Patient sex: F
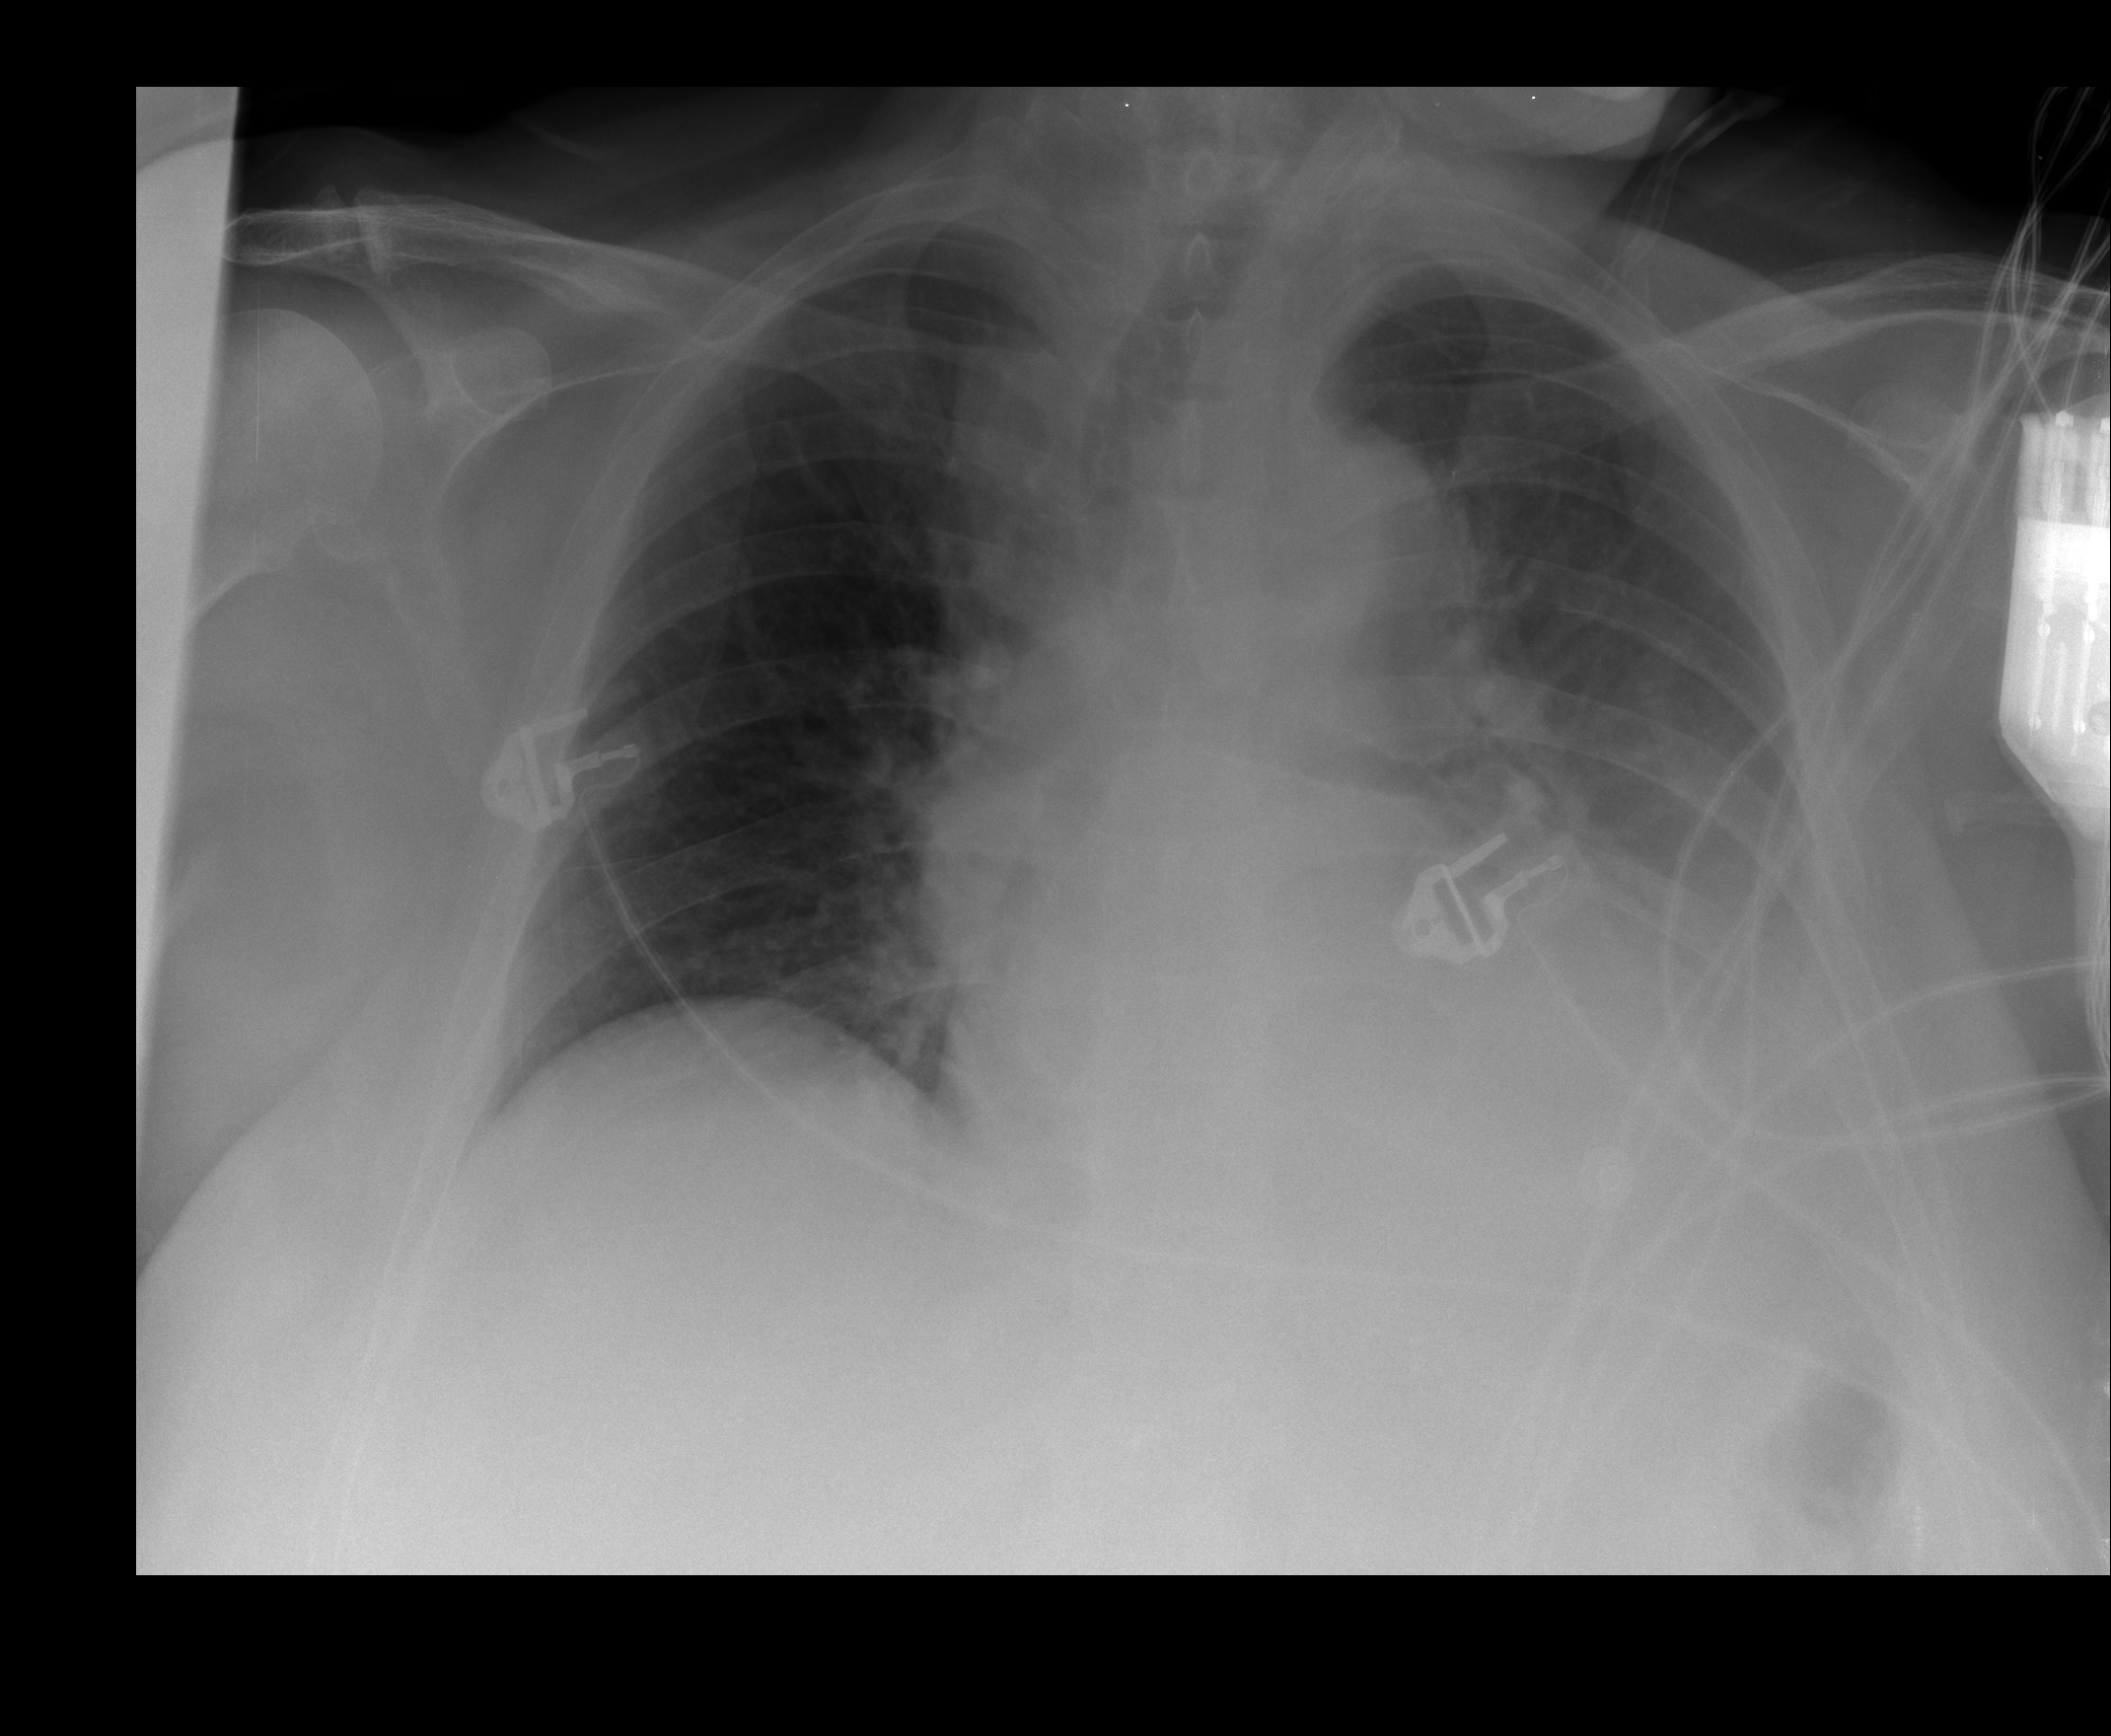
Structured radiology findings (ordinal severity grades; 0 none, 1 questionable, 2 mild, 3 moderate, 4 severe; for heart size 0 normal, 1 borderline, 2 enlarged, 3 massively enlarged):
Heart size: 2
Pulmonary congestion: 2
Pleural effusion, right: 0
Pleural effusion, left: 2
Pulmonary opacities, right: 0
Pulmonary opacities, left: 0
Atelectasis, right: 0
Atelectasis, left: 2